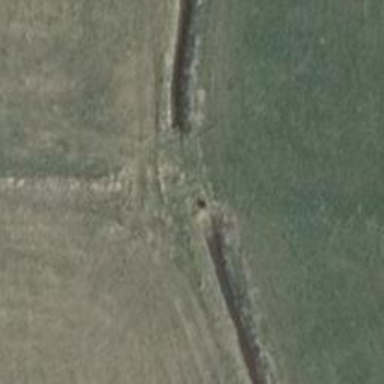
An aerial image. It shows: Culvert tunnel.